Interaction volume radius: 10 \u00c5
Interaction volume height: 10 \u00c5
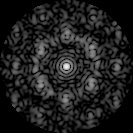
Disorder parameter: 0.6816